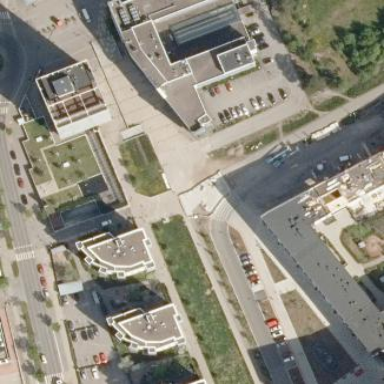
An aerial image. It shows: Public building.